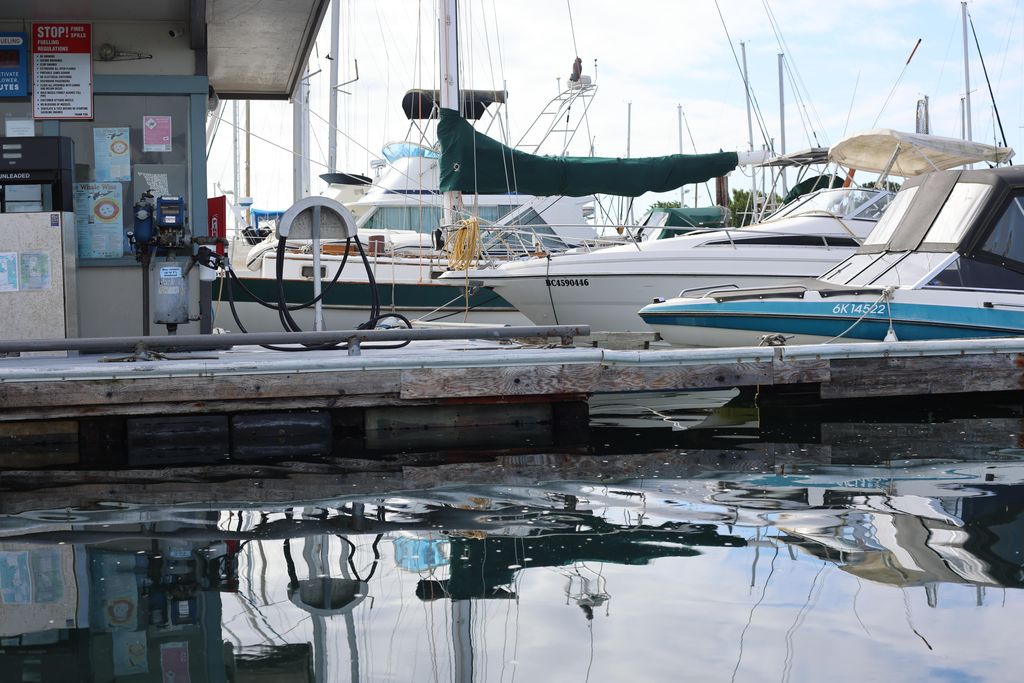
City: victoria